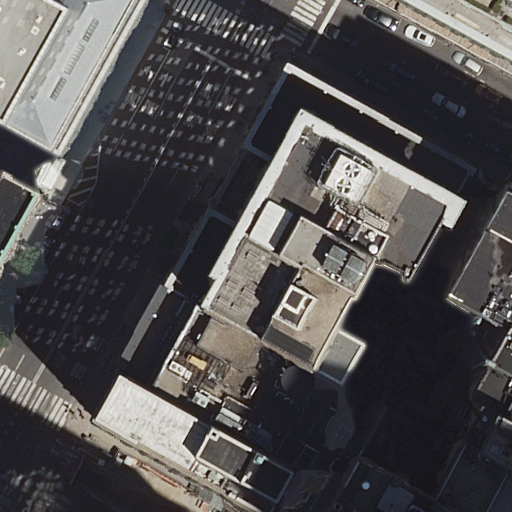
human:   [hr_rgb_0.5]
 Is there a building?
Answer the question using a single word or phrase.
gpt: yes

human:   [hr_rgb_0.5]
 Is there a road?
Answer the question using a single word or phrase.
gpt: yes

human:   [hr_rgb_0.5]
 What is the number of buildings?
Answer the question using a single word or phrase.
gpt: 8

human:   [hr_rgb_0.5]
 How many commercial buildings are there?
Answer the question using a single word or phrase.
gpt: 0

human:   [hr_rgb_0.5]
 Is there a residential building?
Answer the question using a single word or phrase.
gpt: yes

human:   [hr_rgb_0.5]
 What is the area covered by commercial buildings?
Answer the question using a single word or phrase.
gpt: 0m2

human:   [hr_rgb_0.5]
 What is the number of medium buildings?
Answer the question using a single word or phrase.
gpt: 1

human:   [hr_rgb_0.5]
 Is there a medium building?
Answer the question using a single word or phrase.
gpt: yes

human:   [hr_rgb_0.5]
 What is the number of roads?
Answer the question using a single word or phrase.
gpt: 4

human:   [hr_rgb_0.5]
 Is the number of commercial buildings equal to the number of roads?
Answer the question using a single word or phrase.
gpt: no

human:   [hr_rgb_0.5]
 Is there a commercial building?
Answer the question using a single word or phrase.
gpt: no

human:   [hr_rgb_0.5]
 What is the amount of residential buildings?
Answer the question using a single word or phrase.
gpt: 7

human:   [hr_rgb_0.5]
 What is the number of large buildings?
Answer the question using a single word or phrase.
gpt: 6

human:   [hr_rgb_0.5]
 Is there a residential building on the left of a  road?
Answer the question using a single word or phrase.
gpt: yes

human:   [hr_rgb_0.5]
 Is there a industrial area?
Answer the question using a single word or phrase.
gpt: no

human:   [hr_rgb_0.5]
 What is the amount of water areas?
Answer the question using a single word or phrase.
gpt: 0

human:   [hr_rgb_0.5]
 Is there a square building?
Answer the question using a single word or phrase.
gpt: no

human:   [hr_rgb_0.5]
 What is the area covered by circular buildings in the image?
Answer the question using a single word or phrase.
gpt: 0m2

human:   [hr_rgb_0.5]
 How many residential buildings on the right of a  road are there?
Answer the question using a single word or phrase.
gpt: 5

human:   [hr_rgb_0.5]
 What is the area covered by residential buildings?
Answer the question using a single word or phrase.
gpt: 7191m2

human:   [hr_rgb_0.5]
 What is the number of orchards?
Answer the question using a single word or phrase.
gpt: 0

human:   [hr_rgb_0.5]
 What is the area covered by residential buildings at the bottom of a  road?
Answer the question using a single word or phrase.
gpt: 4375m2

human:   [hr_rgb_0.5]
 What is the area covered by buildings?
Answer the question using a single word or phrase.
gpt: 8454m2

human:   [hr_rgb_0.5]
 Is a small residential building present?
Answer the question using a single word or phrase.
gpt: yes

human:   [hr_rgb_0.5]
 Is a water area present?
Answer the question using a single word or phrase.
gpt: no

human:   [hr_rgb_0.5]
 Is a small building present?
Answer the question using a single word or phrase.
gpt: yes

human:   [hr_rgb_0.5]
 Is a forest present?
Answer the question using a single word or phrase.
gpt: no

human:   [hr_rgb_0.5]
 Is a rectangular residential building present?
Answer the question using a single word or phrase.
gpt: yes

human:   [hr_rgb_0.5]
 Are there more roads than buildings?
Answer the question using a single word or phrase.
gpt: no

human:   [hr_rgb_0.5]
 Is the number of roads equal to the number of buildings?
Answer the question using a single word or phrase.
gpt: no

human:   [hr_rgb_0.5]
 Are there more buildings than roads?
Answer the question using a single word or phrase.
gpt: yes

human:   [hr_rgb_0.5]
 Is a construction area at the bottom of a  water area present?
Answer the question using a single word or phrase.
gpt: no

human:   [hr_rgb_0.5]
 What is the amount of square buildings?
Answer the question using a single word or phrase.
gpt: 0

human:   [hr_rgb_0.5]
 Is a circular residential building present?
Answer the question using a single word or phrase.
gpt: no

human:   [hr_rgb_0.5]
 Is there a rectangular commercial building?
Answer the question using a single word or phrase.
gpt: no

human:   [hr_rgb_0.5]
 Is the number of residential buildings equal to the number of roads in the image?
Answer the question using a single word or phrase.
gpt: no

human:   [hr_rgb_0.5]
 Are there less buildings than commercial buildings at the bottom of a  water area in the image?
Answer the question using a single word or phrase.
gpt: no

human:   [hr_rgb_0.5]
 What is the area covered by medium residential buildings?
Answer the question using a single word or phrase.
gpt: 497m2

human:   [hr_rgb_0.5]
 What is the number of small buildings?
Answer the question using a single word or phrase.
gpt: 1

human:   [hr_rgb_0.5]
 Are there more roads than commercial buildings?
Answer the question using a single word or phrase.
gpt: yes

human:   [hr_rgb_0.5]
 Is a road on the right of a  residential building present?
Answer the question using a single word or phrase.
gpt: yes

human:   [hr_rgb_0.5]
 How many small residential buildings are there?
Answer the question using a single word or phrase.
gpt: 1

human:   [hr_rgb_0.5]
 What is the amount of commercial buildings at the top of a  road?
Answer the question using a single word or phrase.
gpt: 0

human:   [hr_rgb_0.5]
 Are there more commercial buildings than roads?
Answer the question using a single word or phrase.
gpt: no

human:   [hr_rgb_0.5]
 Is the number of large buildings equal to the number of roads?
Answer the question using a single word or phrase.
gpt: no

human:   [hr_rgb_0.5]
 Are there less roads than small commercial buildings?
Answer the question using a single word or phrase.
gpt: no

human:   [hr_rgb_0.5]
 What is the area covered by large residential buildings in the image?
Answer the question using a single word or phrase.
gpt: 6689m2

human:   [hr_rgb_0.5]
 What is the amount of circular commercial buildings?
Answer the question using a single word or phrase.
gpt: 0

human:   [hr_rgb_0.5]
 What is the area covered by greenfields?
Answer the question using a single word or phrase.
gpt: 0m2

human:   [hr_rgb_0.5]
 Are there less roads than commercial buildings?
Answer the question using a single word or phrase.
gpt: no

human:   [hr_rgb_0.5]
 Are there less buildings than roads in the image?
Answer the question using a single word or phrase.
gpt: no

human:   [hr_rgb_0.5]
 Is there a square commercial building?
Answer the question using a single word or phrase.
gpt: no

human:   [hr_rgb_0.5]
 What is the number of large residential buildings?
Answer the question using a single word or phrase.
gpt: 5

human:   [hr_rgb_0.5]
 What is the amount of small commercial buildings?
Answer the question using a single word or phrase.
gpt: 0

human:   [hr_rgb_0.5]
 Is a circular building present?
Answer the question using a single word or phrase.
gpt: no

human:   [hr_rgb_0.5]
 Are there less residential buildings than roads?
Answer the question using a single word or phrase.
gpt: no

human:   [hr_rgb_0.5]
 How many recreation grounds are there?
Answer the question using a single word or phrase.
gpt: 0

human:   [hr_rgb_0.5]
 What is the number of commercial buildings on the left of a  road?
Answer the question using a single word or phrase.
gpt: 0

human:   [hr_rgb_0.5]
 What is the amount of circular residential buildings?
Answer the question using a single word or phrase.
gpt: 0

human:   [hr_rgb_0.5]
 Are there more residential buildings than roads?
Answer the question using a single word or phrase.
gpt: yes

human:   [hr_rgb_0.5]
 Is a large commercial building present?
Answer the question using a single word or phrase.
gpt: no

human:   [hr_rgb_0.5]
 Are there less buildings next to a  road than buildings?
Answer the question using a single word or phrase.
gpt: no

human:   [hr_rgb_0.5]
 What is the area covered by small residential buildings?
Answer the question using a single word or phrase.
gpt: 4m2

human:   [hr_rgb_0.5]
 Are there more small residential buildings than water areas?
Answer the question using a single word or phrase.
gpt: yes